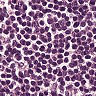
Metastatic tissue present: no